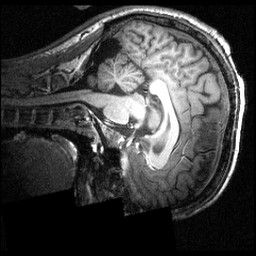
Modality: T1w
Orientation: sagittal
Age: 21
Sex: male
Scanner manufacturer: siemens
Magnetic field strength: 3.951 T
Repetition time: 1.5 s
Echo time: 0.00335 s